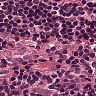
Metastatic tissue present: no